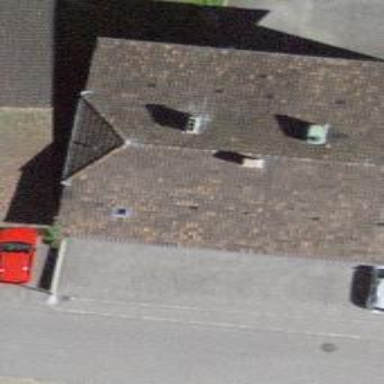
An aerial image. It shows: Residential building.